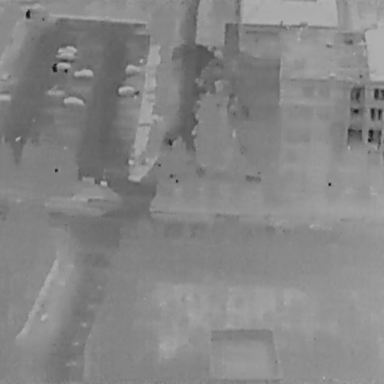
There are seven Cars in the infrared image.